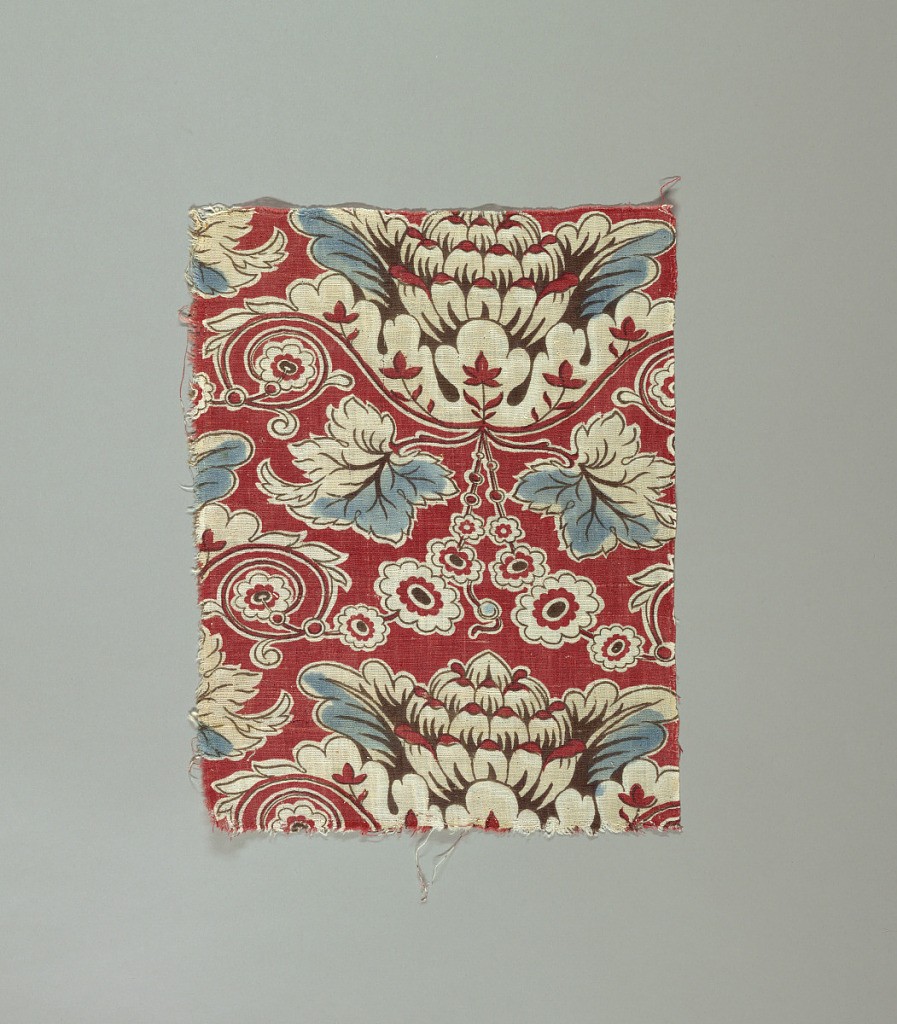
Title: Textile
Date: early 19th century
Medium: cotton Technique: printed by engraved roller on plain weave (red and black), block printed on plain weave (yellow), painted (blue/green)
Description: Half-drop repeat of large blossoms in profile on a red background. Outlines of pattern are black. Yellow (and therefore green) very faded. The edges of fabric do not line up with a pattern axis.